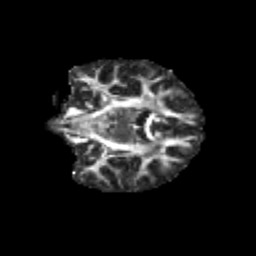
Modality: FA
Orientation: coronal
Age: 11
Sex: female
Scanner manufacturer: siemens
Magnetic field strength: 3 T
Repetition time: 3.8 s
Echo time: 0.07 s